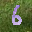
Label: 6